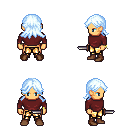
a pixel art fantasy rpg character, male body template, human, tanned skin, maroon long-sleeve shirt, gold greaves, white cyan loose hair, bracelets, brown shoes, dagger, four views (front, back, left, right), 2x2 character sprite sheet, small pixel art, hard edges, no anti-aliasing